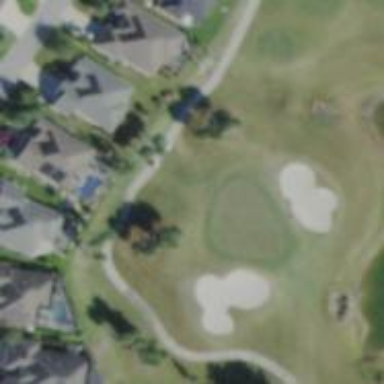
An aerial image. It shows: Path designated for golf carts.